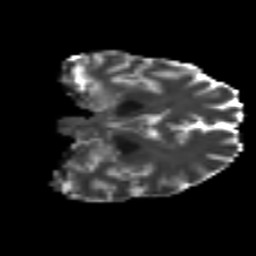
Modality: T2w
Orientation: coronal
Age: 32
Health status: ill
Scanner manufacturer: philips
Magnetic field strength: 3 T
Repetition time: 9 s
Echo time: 0.127 s